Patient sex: M
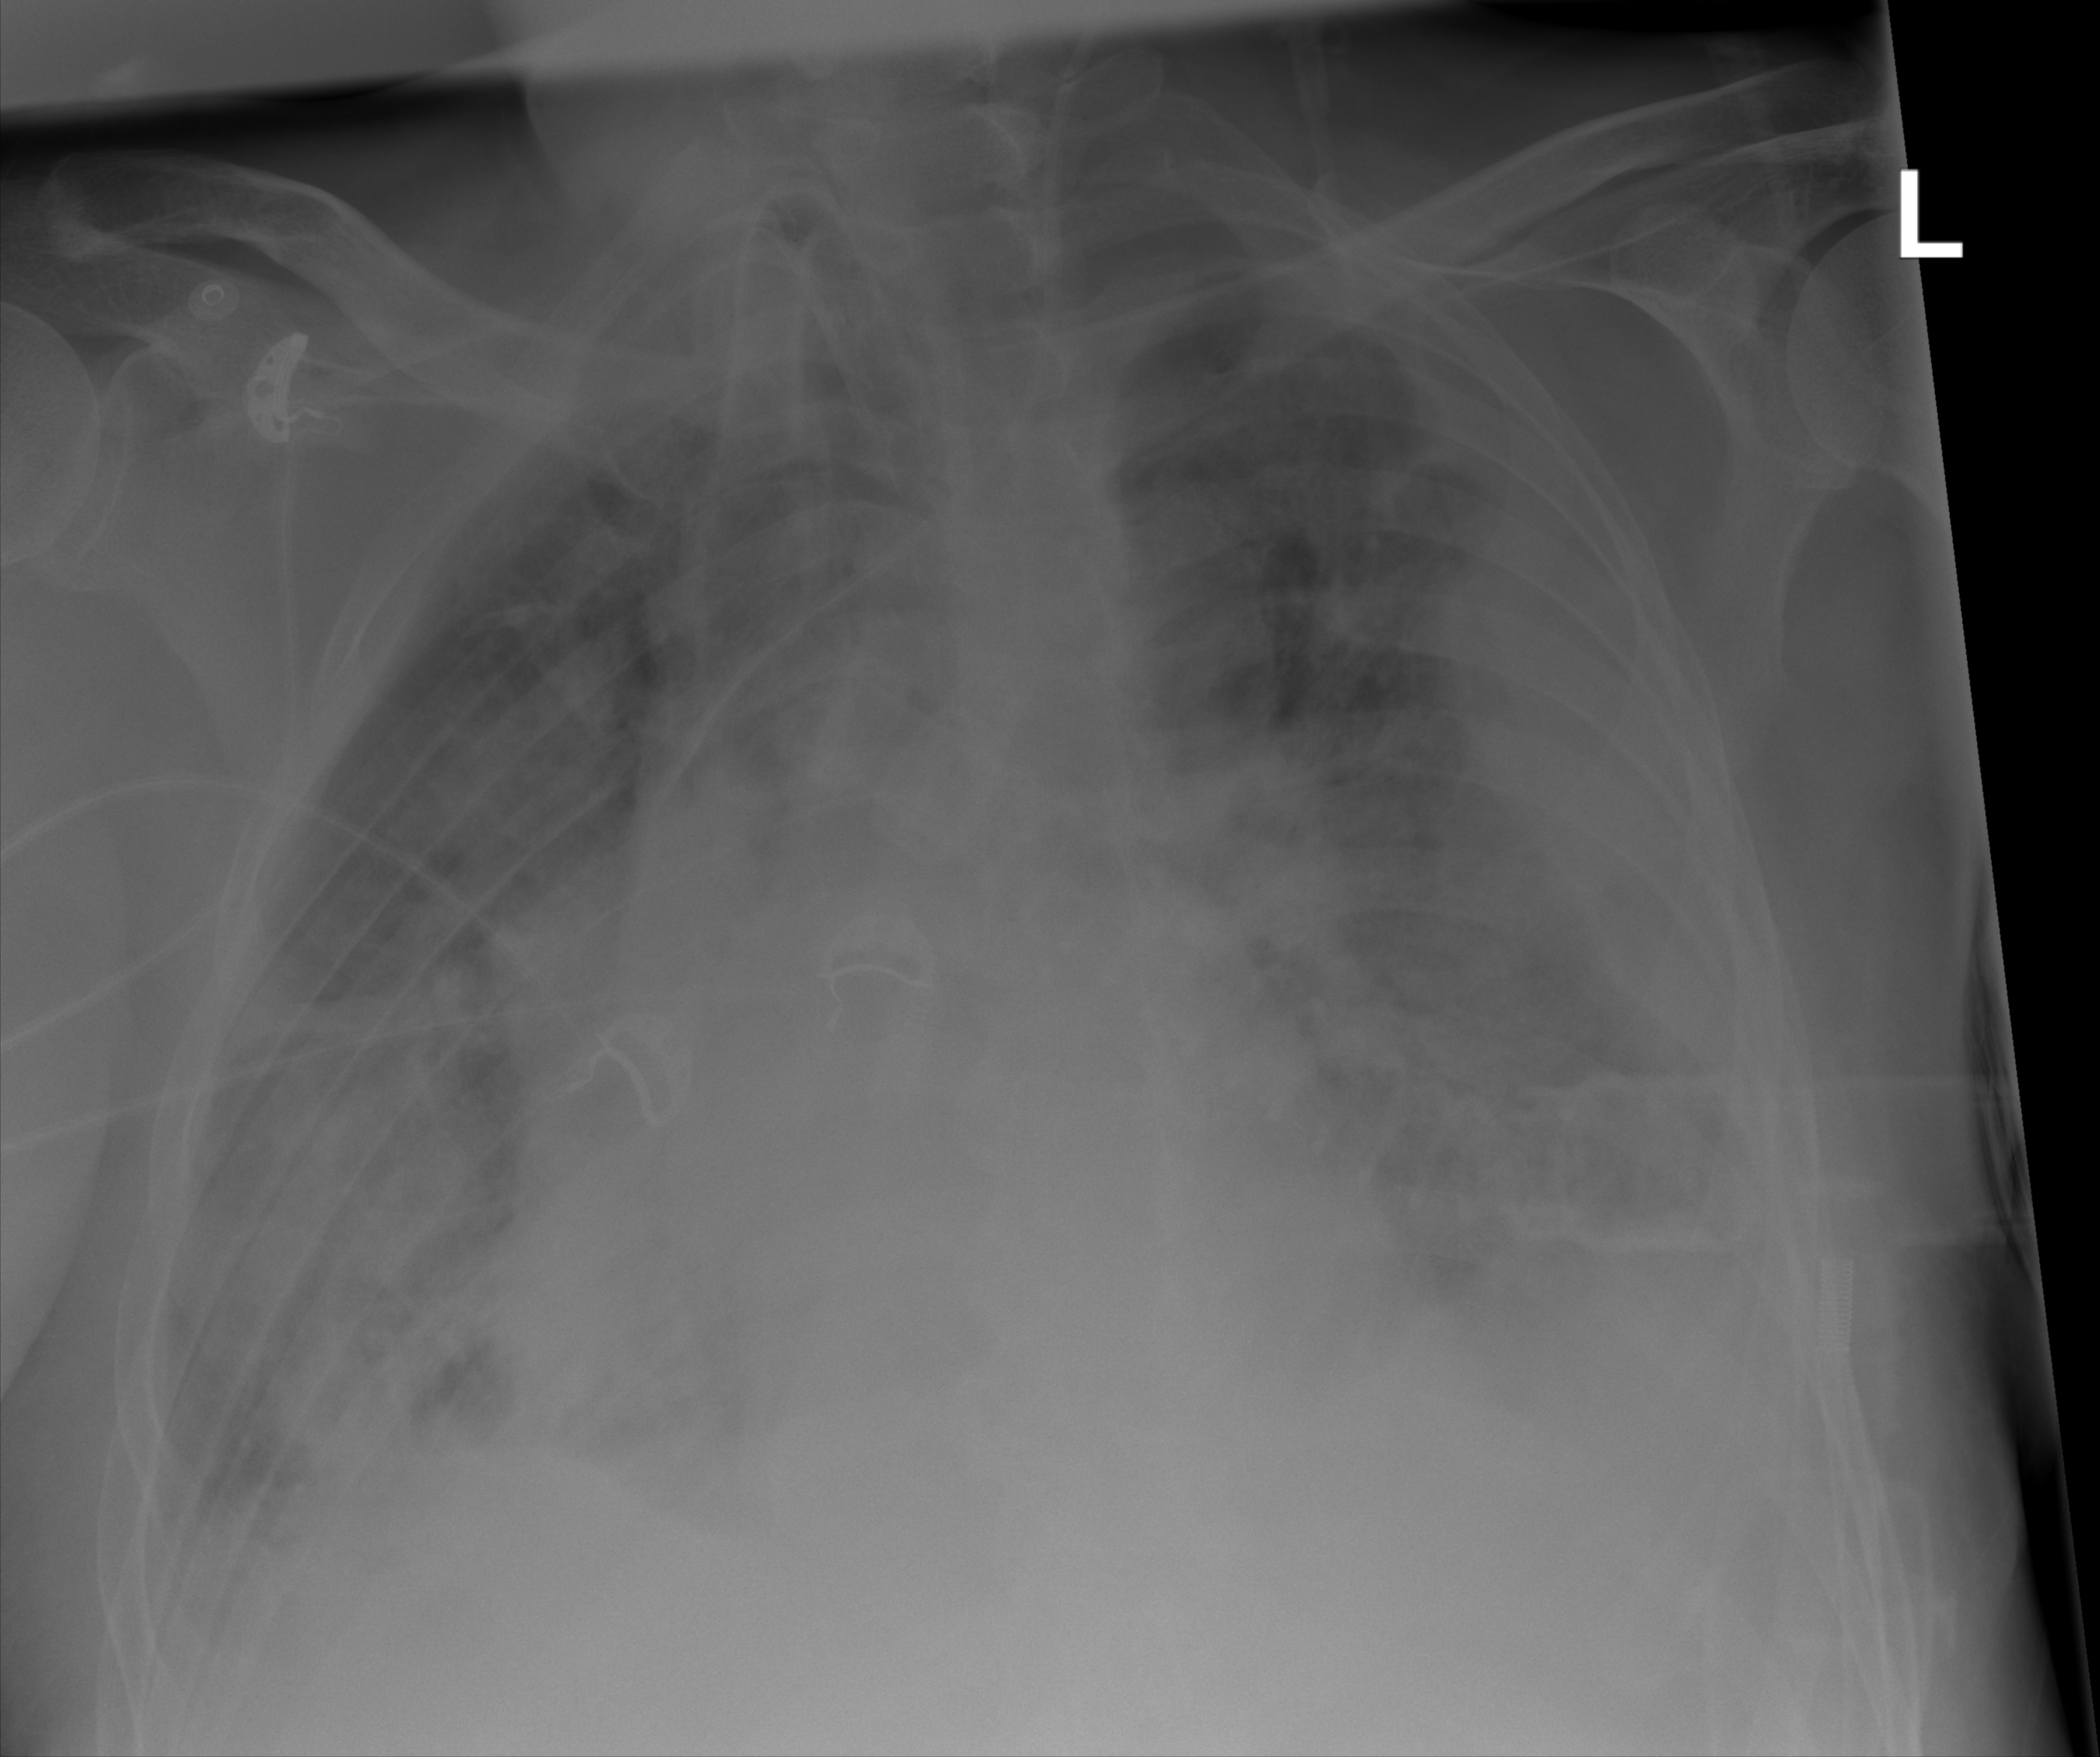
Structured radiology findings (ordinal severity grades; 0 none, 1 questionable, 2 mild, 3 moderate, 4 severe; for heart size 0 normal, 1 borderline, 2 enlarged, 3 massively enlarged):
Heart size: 2
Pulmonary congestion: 2
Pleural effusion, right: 2
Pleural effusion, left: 2
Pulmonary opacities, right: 3
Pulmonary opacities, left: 3
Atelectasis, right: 2
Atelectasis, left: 2